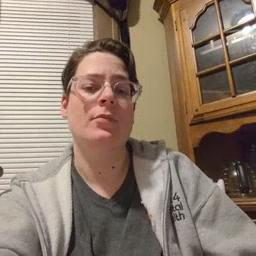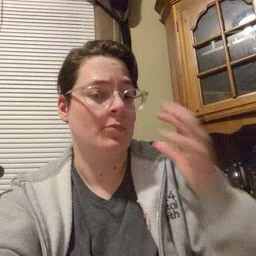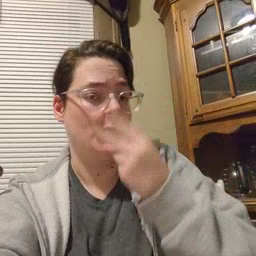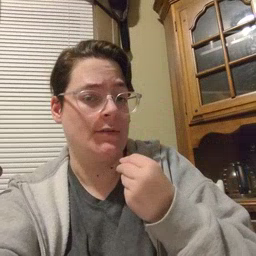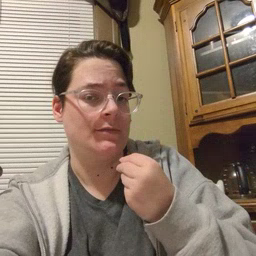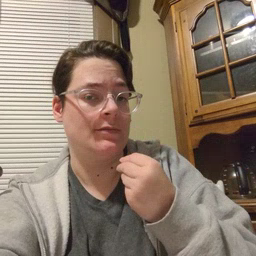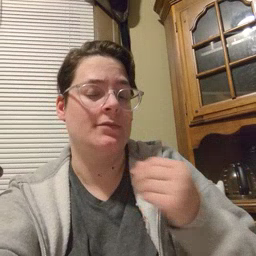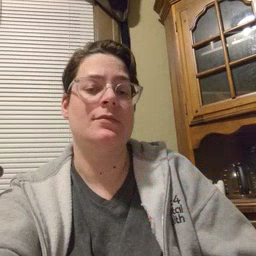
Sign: pretty